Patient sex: M
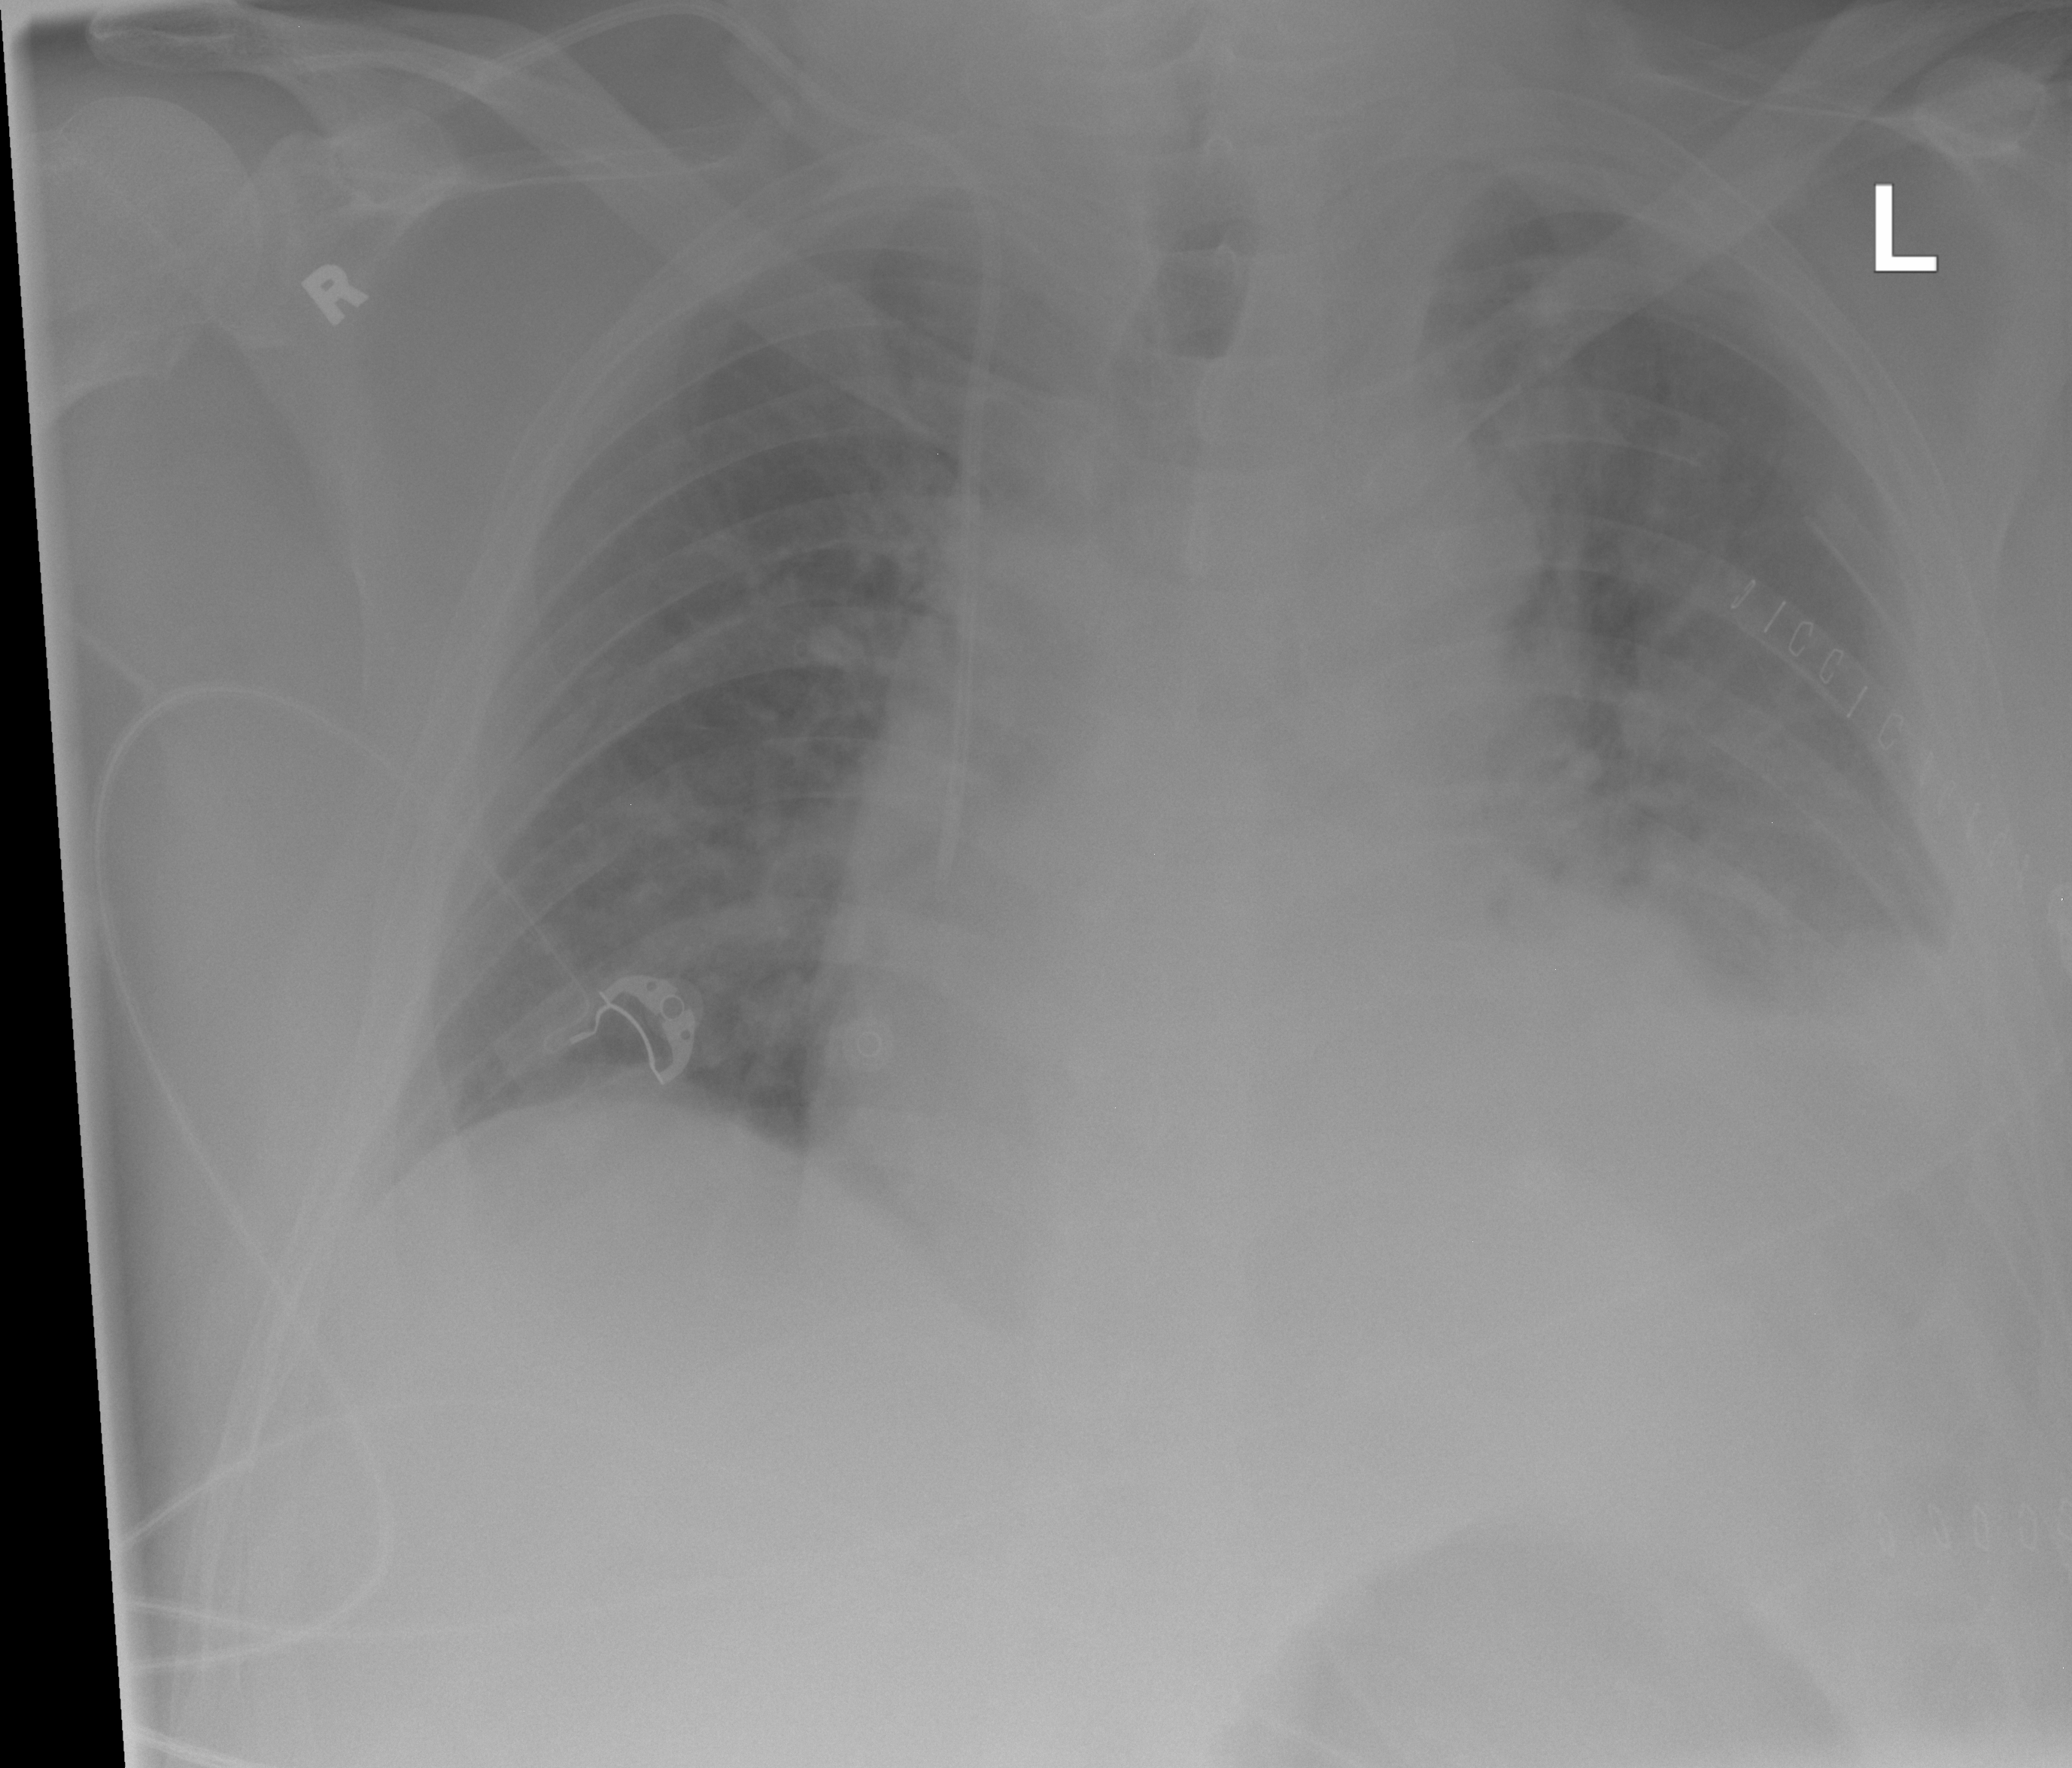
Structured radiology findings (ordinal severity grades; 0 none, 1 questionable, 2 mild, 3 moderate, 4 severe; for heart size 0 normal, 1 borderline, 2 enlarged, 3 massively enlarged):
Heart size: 0
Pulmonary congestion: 2
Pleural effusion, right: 1
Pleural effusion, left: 2
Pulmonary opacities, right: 0
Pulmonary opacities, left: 2
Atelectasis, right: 2
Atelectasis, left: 3